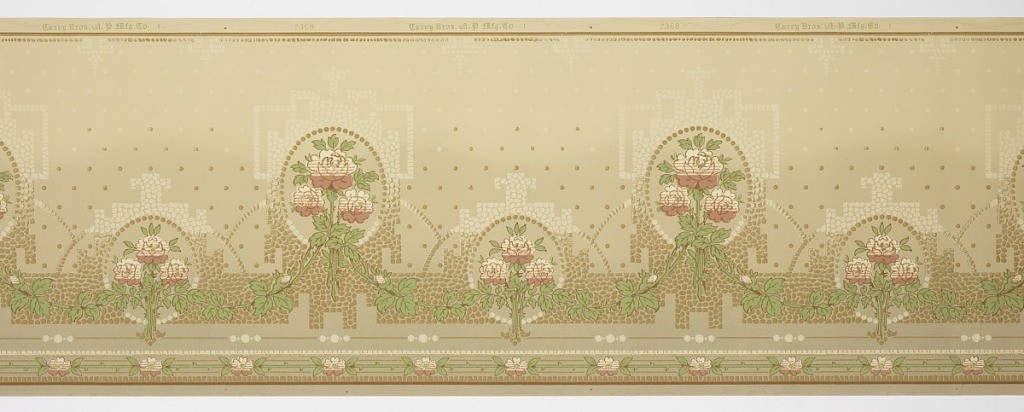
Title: Frieze
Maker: Carey Bros. W.P. Mfg. Co., Philadelphia, Pennsylvania, founded 1882
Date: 1905–1915
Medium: Machine-printed paper
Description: On beige ground, mosaic-like pattern in cream and light brown surrounding standing roses connected by green vines with leaves. Border below composed of single flowers connected by green vines.